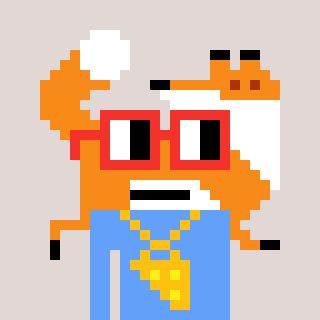
a pixel art character with square red glasses, a fox-shaped head and a blue-colored body on a warm background